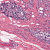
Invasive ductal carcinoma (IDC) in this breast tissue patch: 0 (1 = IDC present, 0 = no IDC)